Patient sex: M
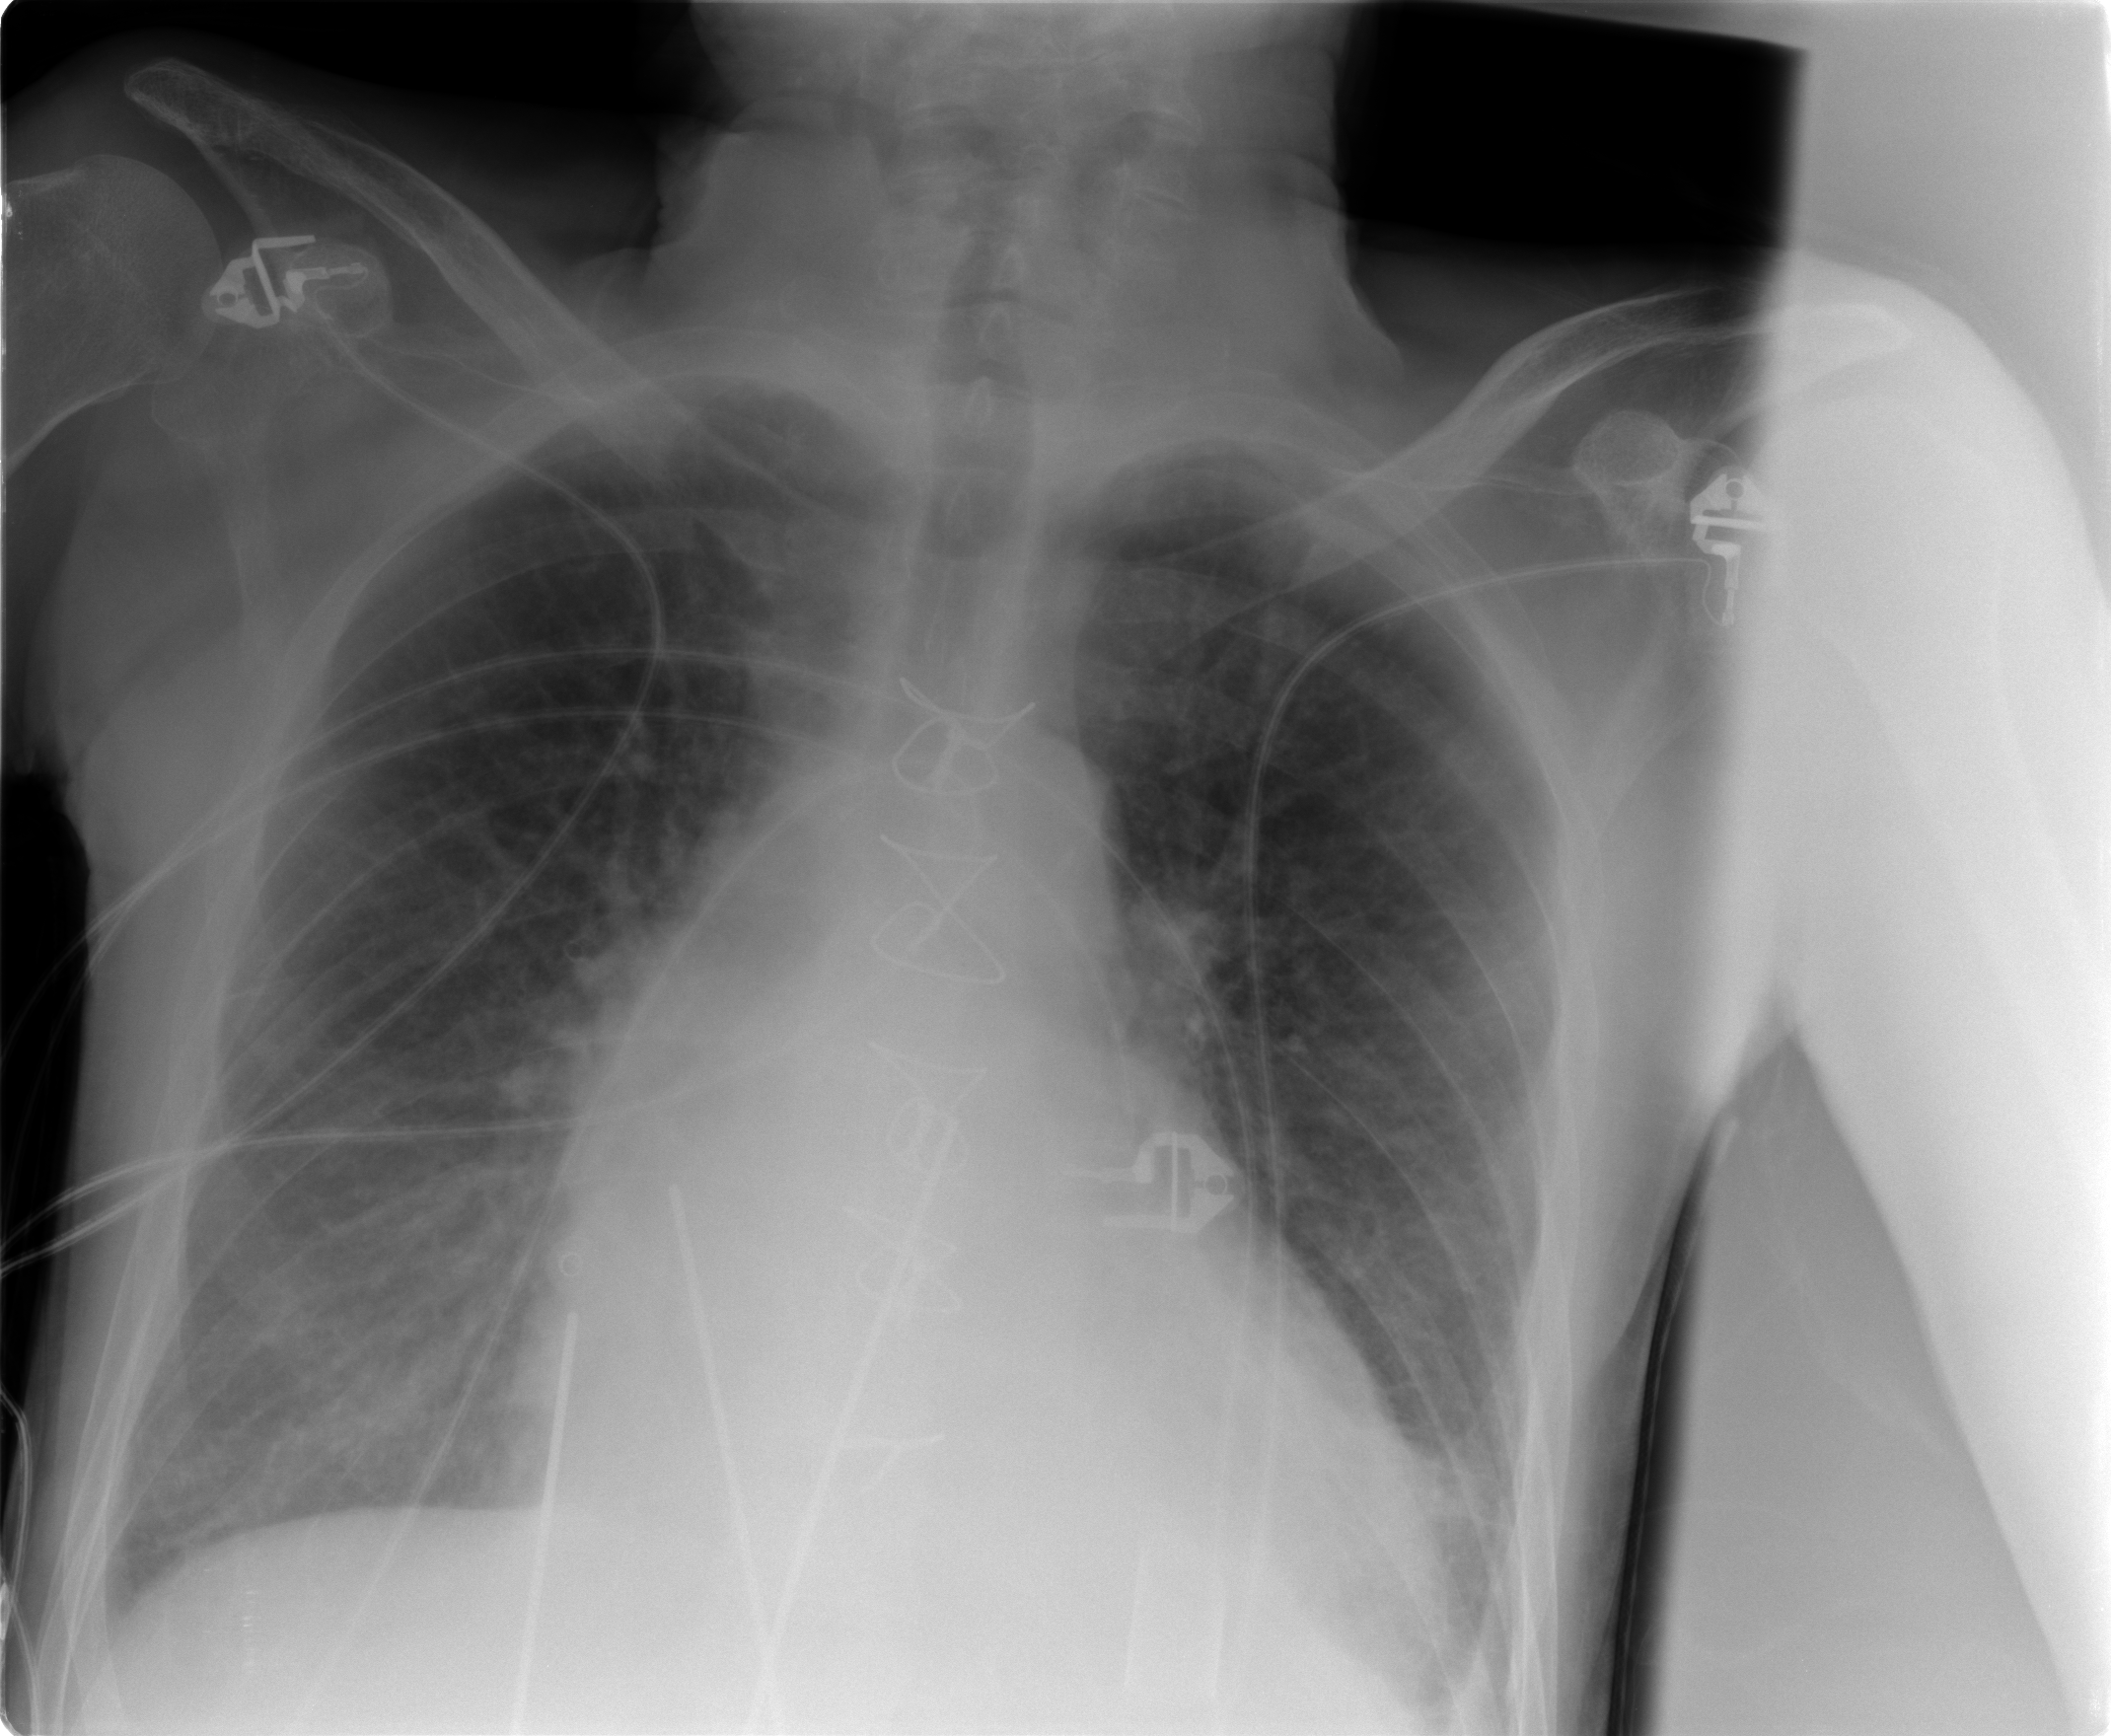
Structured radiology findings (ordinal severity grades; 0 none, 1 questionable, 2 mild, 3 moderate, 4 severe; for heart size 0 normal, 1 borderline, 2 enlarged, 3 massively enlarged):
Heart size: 2
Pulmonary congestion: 2
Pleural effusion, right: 1
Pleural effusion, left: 2
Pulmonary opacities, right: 2
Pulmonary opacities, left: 1
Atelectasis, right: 2
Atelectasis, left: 2